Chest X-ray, PA view. Patient: 29 years old, sex F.
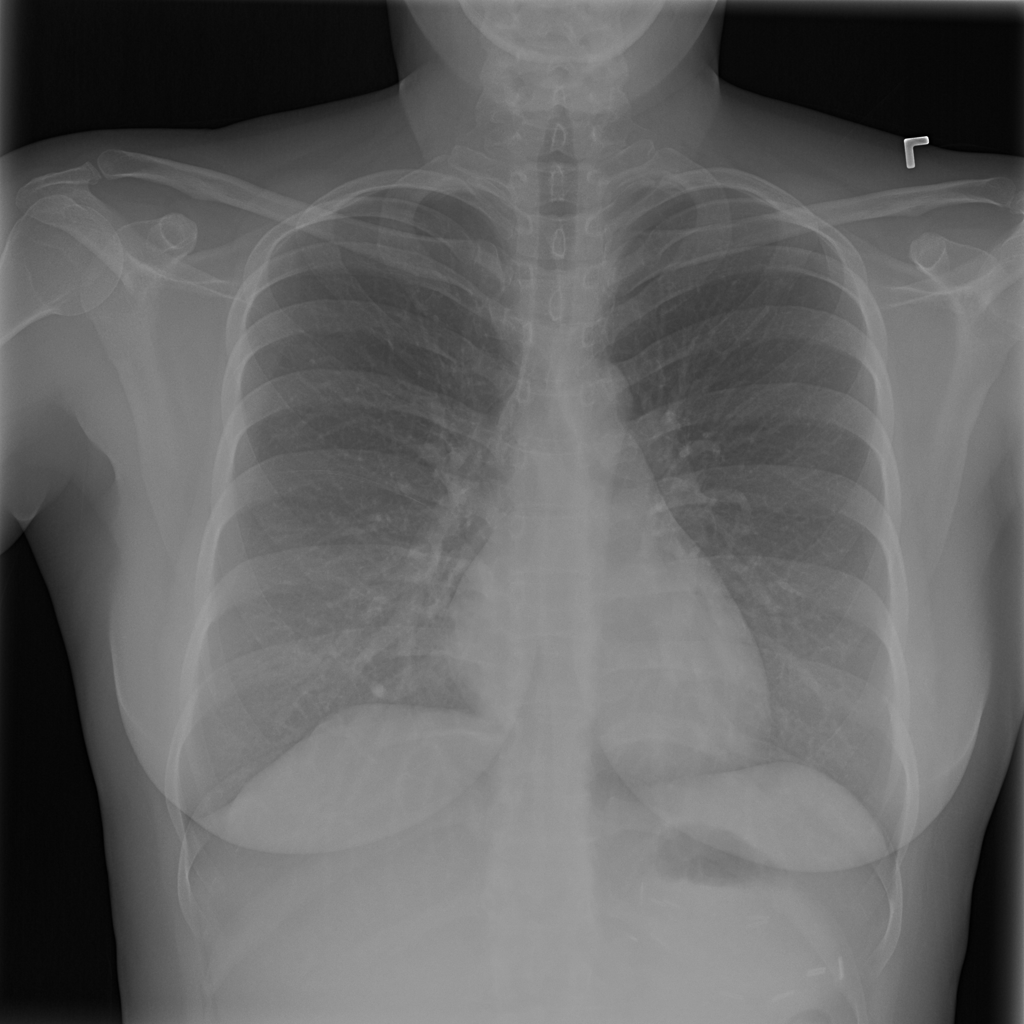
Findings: No Finding